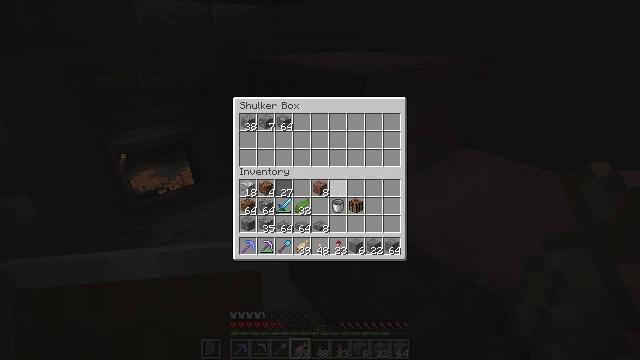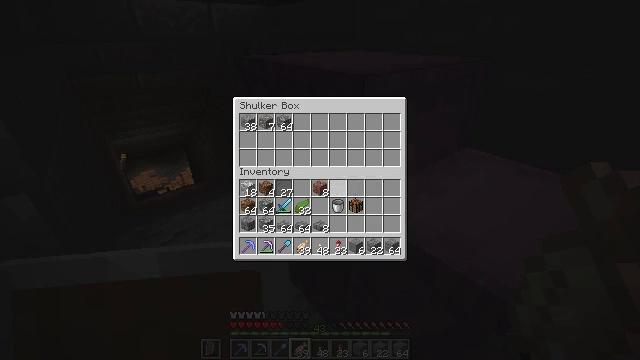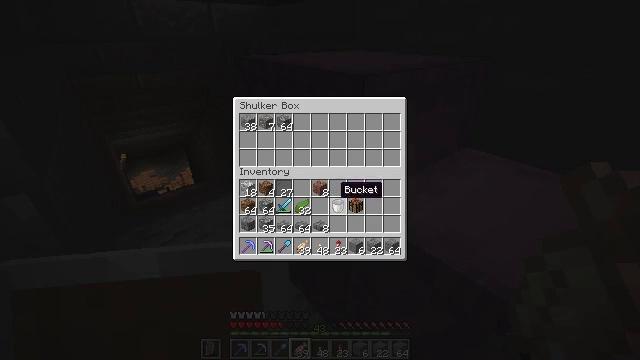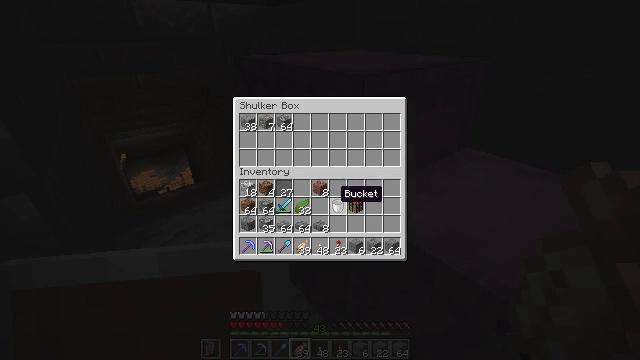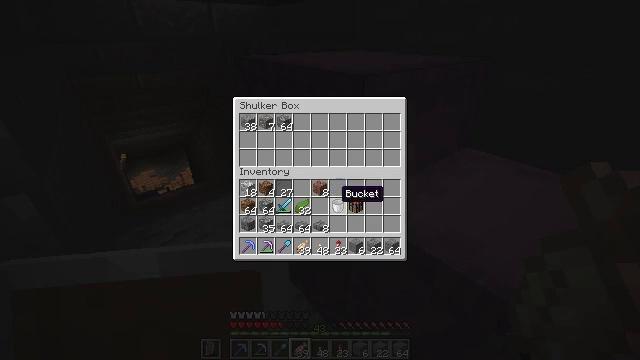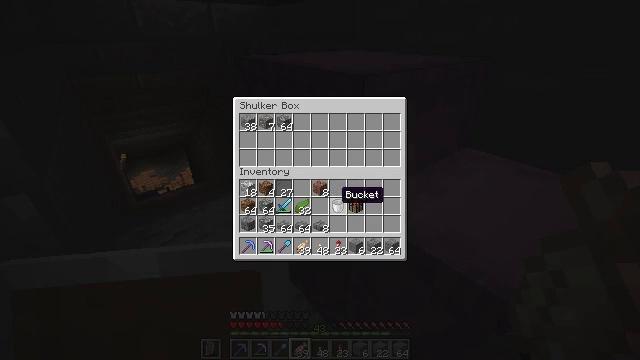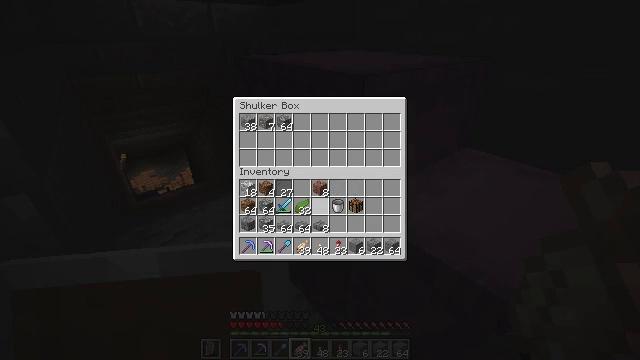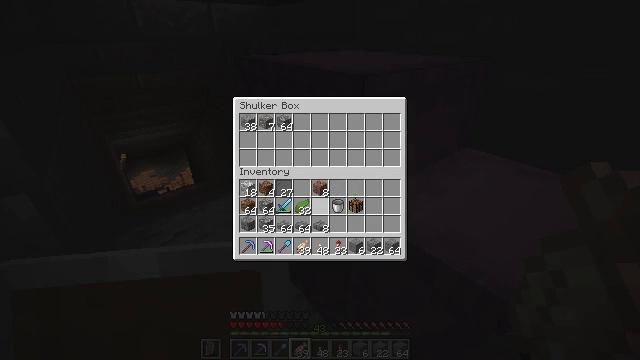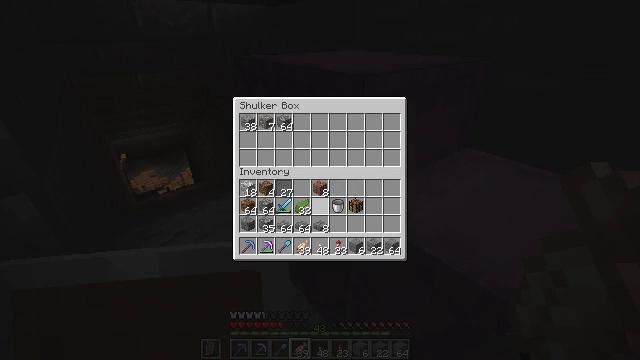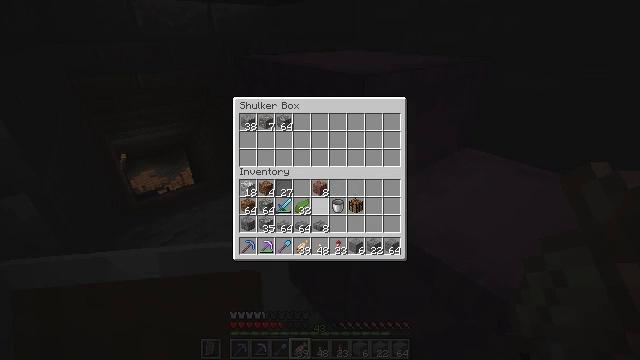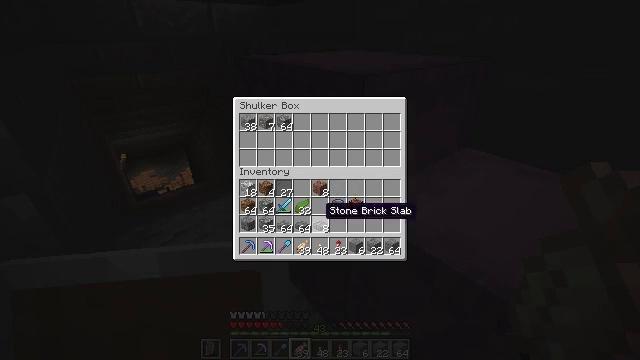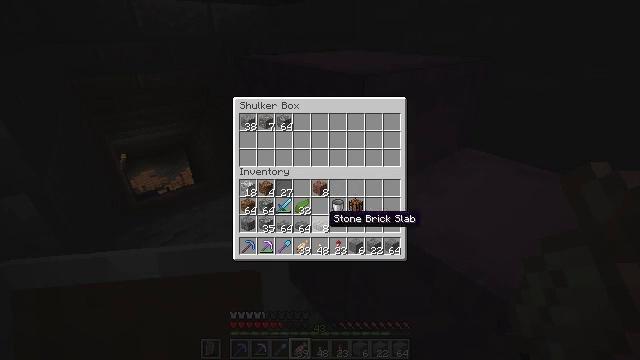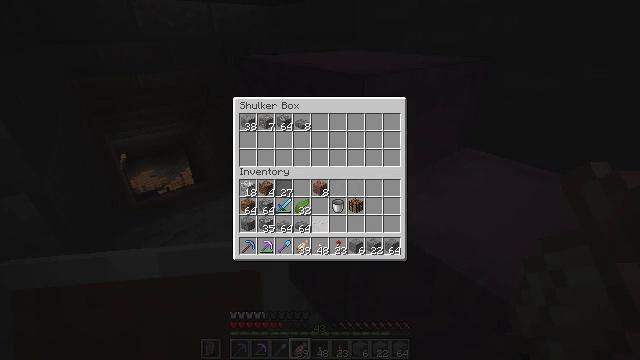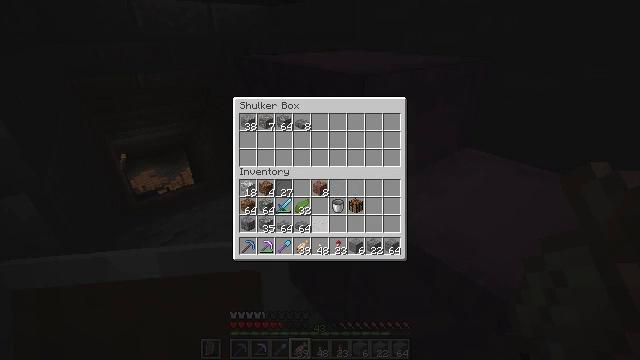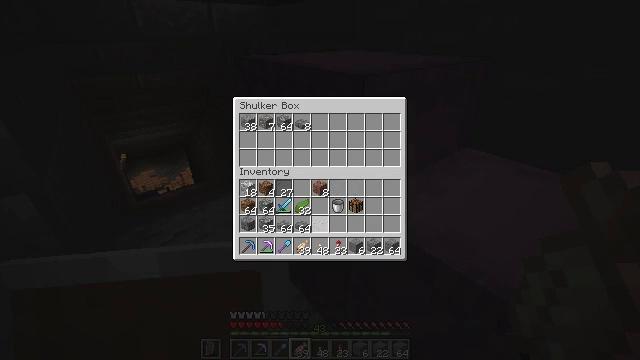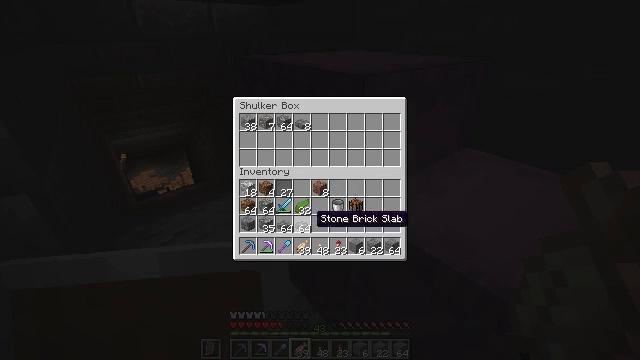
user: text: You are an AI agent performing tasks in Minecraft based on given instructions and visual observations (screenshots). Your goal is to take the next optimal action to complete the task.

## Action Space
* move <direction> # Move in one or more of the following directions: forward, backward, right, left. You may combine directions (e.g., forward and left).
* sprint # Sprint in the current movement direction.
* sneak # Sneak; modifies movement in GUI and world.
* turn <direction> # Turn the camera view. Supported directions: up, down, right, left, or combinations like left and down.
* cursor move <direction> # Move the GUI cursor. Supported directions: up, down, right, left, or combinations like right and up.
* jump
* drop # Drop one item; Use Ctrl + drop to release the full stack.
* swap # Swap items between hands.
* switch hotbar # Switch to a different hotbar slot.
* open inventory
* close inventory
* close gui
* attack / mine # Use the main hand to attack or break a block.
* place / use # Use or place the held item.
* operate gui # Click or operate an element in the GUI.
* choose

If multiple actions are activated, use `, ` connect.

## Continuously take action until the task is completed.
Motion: motion action
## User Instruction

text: Break the quartz pillar block.
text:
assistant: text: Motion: sneak
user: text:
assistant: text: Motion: sneak
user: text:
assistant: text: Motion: sneak
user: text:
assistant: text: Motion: sneak
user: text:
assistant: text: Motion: sneak
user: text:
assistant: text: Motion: sneak
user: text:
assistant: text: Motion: sneak, cursor move left
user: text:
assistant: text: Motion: sneak
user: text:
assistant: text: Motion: sneak
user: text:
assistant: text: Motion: sneak, cursor move down
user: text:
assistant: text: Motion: sneak, cursor move down
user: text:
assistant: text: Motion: sneak, choose
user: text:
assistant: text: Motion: sneak, choose
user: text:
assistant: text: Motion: sneak, cursor move left, choose
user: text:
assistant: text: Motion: sneak
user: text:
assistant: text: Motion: sneak
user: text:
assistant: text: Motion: sneak, choose
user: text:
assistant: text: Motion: sneak, choose
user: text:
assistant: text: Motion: sneak, cursor move left
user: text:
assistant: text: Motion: sneak
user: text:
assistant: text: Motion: sneak, choose
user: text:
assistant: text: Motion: sneak, choose
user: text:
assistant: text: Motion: sneak, cursor move left
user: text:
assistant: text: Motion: sneak
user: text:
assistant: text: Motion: sneak, choose
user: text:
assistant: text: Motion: sneak, choose
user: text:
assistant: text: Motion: sneak
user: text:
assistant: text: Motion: sneak
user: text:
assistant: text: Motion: sneak, choose
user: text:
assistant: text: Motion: sneak, choose